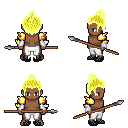
a pixel art fantasy rpg character, male body template, human, dark skin, gold arm armor, white pants, gold short topknot hairstyle, white cloth bracers, ghillies, spear, four views (front, back, left, right), 2x2 character sprite sheet, small pixel art, hard edges, no anti-aliasing